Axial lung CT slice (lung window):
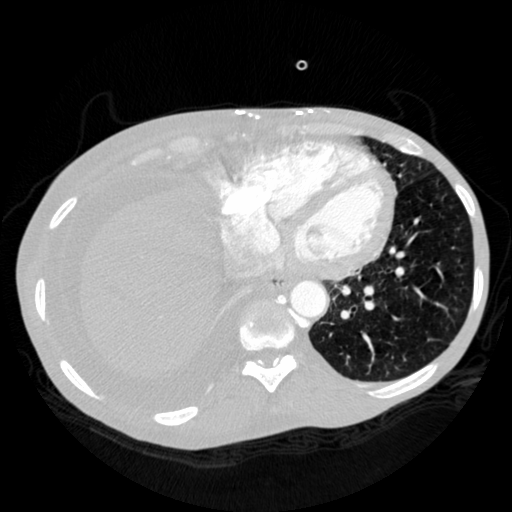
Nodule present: no